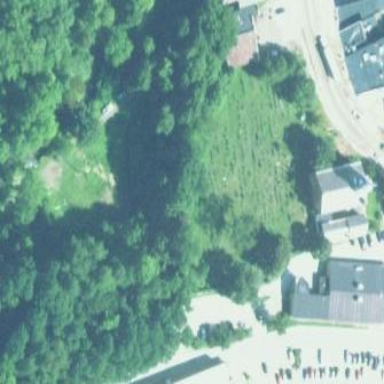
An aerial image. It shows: Cemetery.